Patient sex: F
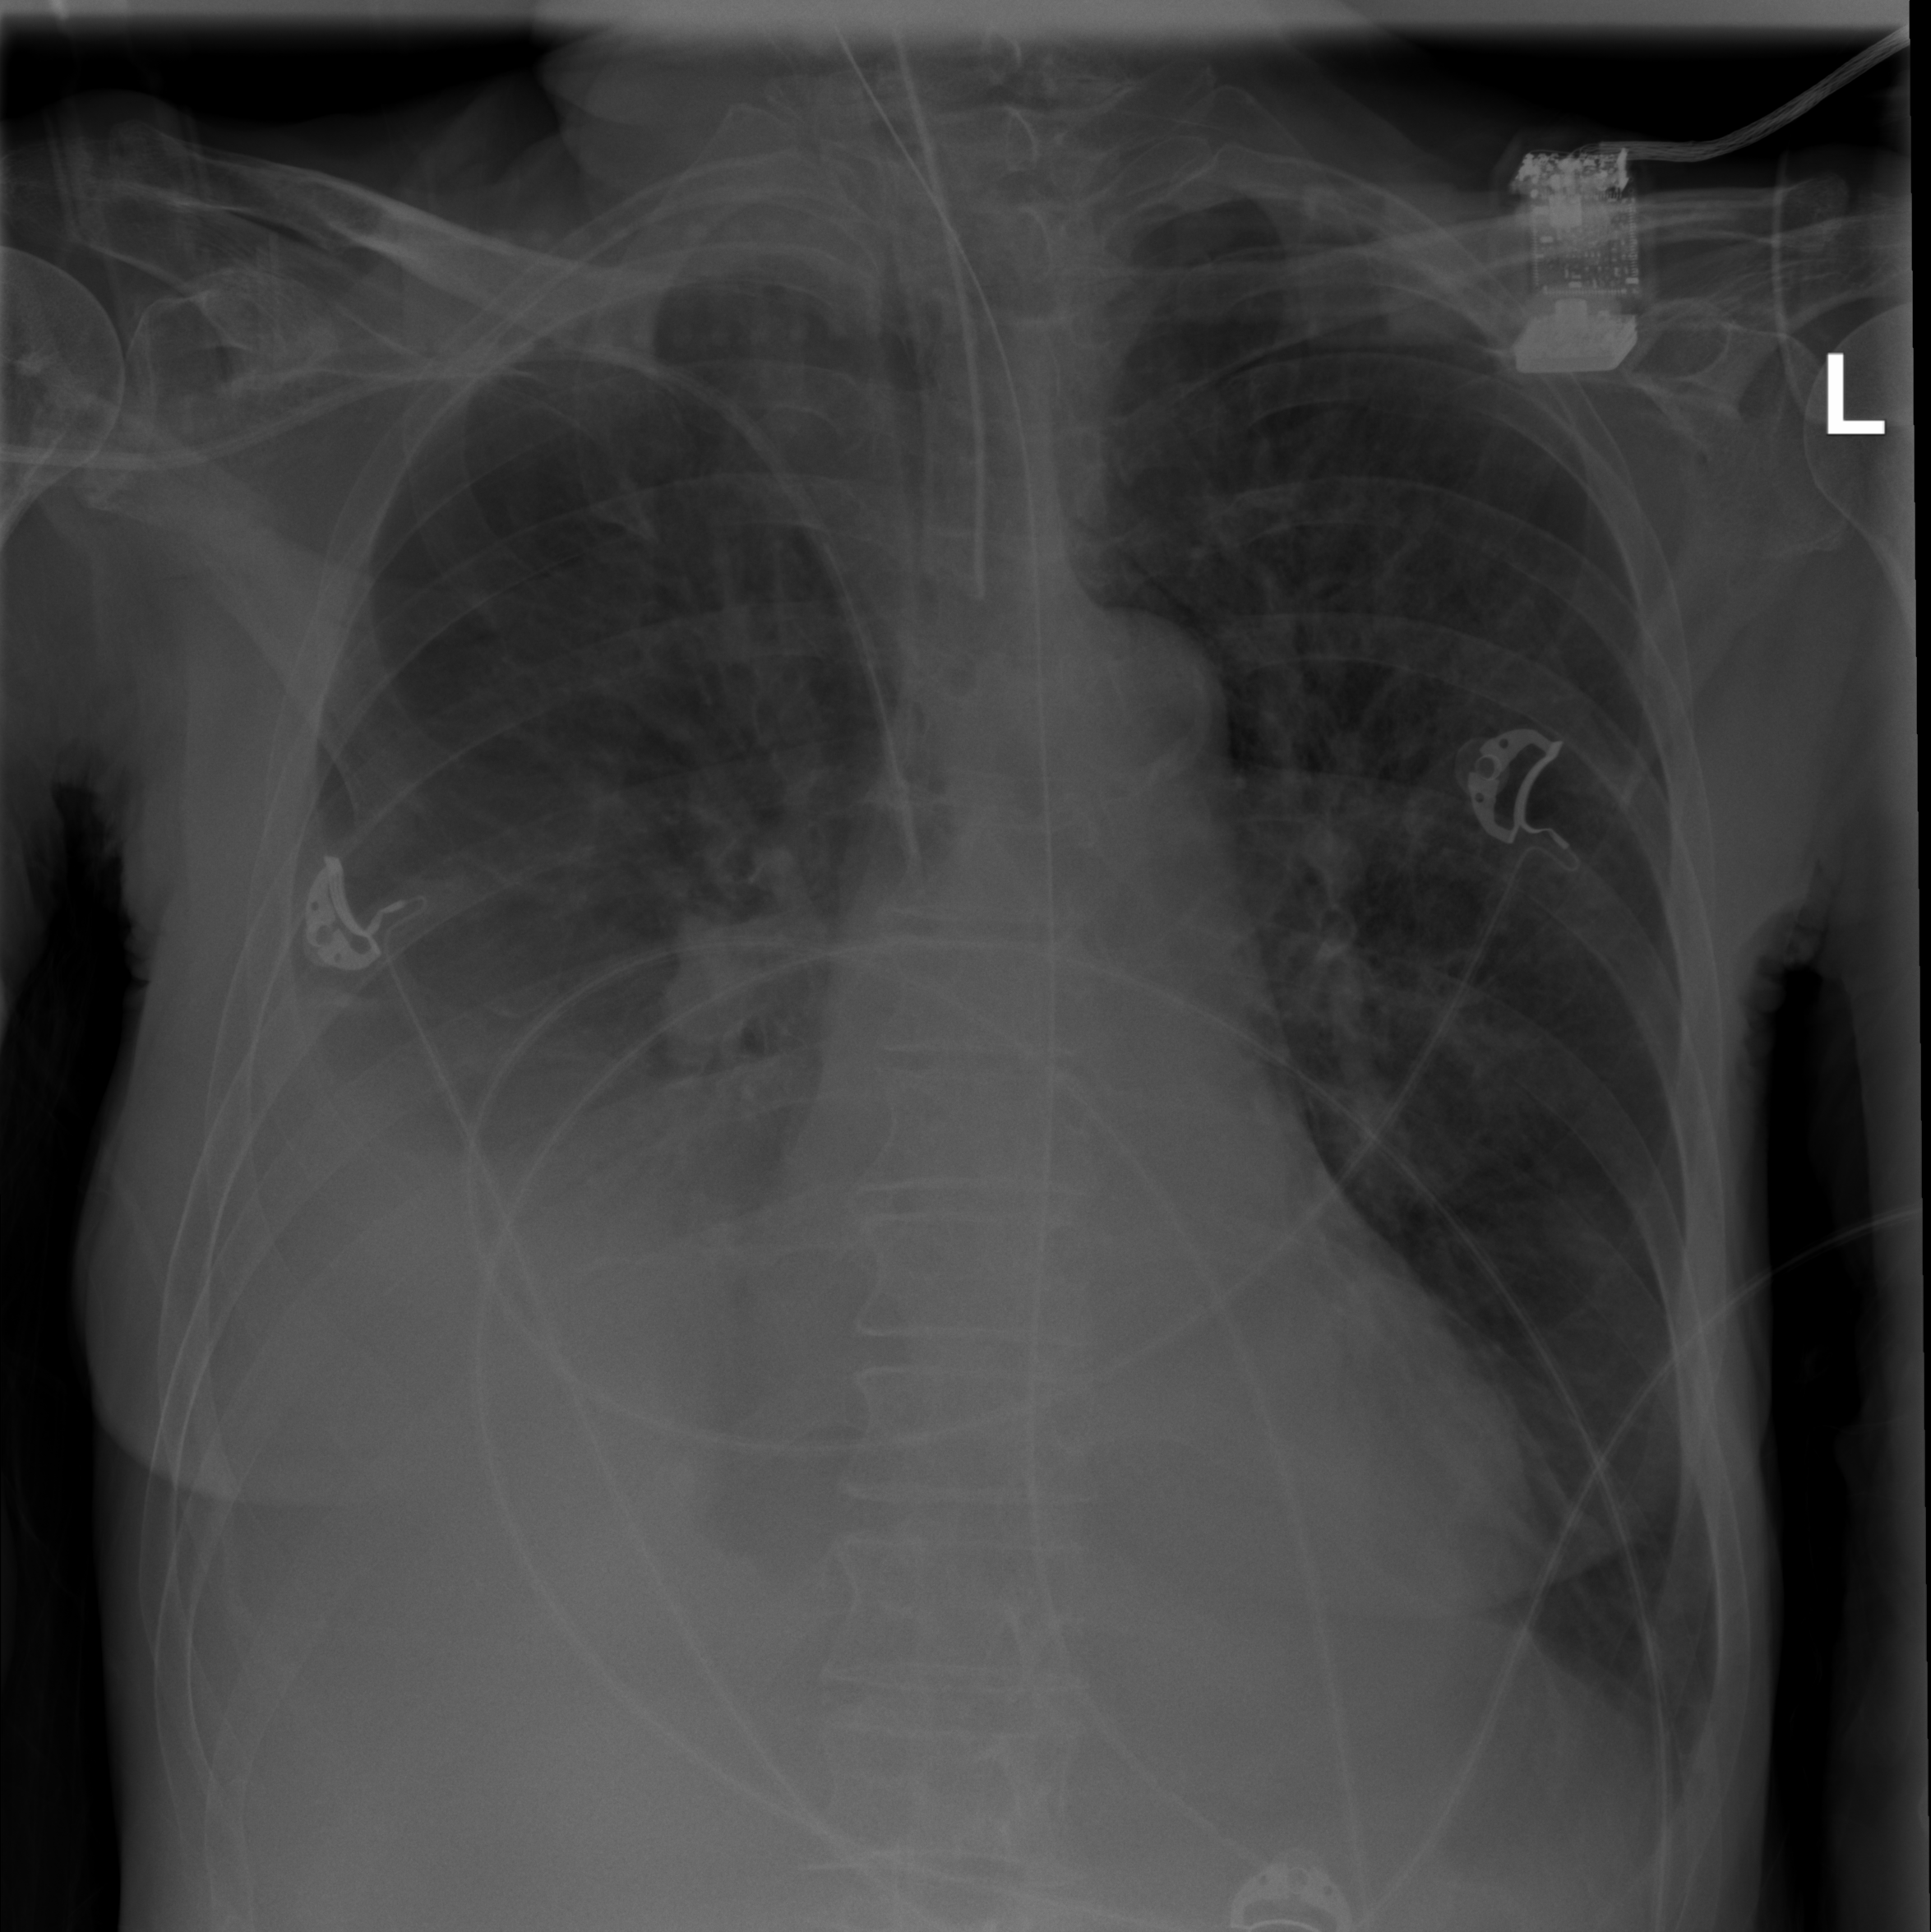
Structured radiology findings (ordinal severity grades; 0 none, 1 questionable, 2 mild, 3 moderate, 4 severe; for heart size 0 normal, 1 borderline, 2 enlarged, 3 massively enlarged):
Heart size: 0
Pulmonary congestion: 2
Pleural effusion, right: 3
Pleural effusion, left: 2
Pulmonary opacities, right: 1
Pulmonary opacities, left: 1
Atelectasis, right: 2
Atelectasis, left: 1